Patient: sex M, age 60
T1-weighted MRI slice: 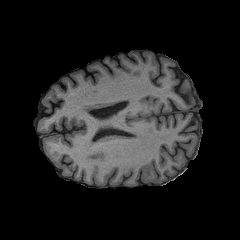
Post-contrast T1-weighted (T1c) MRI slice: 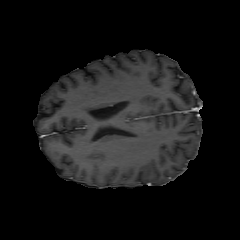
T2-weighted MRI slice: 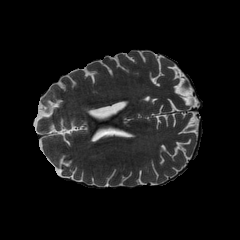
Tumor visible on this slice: no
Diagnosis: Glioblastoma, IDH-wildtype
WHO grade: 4